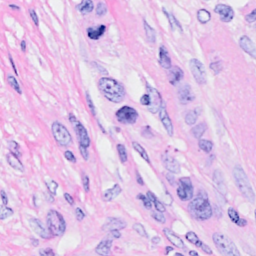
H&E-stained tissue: Breast